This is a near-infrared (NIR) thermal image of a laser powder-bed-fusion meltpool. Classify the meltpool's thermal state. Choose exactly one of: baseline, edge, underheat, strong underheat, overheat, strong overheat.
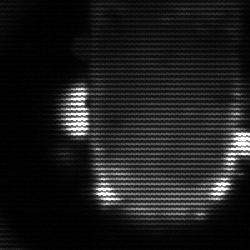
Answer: baseline